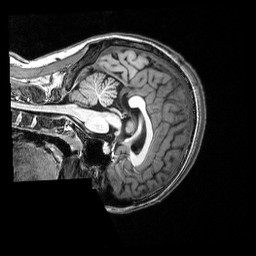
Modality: T1w
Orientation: sagittal
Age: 26
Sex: female
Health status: healthy
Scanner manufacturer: siemens
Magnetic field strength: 3 T
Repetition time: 2.53 s
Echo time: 0.00339 s